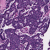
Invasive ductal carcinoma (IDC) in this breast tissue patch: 1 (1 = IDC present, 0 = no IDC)